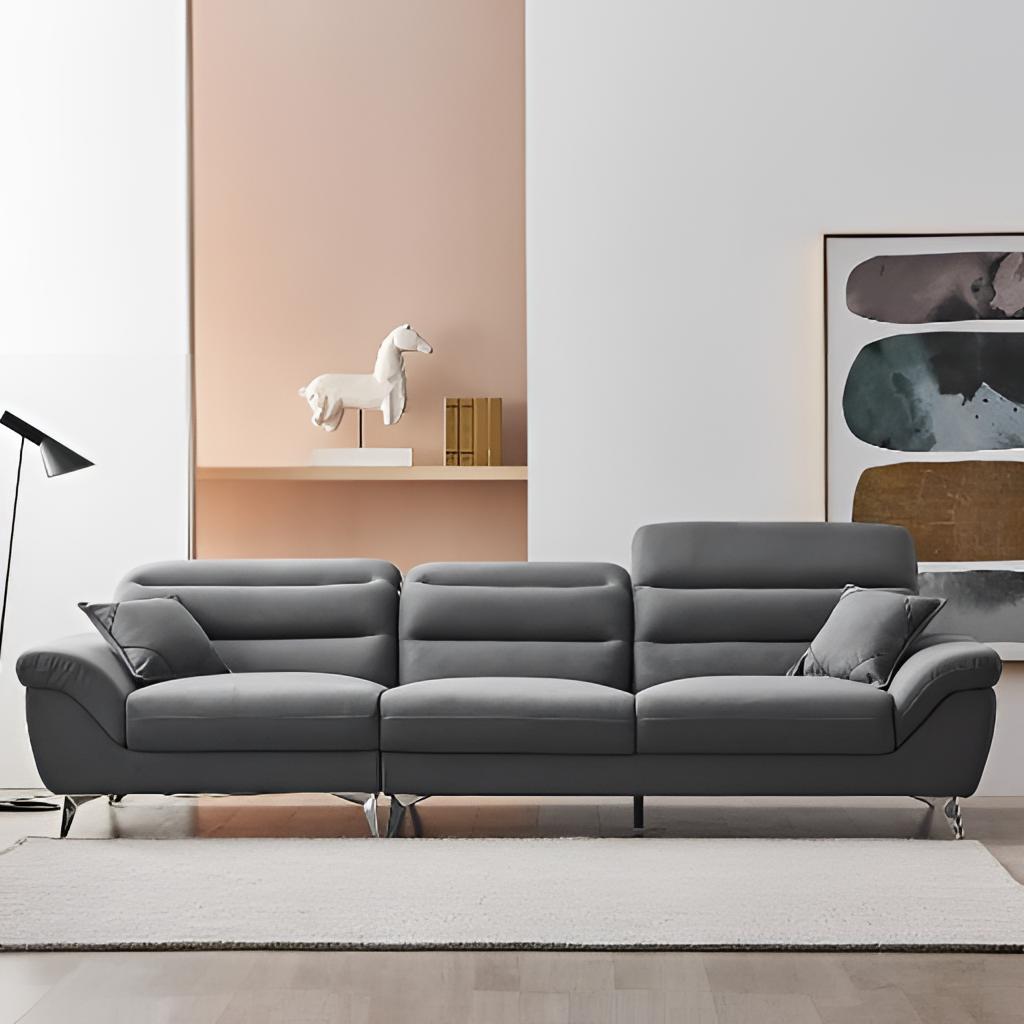
gray leather sofa, living room, contemporary, paint wallpaper, with vertical two tone pattern, gray wood flooring, with plank pattern